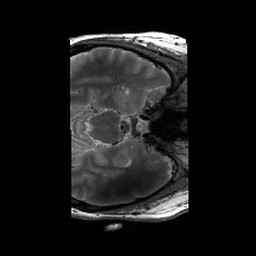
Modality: T2w
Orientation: axial
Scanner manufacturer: siemens
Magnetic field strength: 6.98 T
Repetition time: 5.65 s
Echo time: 0.044 s